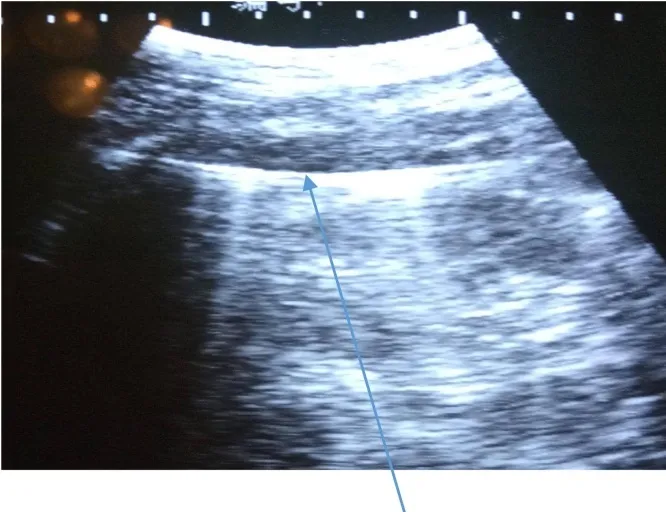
Two dimensional abdominal ultrasound scan image showing a curvilinear echogenic structure (Steinmann pin) with some posterior acoustic shadowing in the left lumbar region.
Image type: radiology (ultrasound)